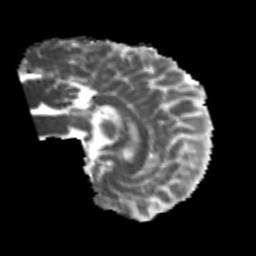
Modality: MD
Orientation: sagittal
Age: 22
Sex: male
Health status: healthy
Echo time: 0.074 s